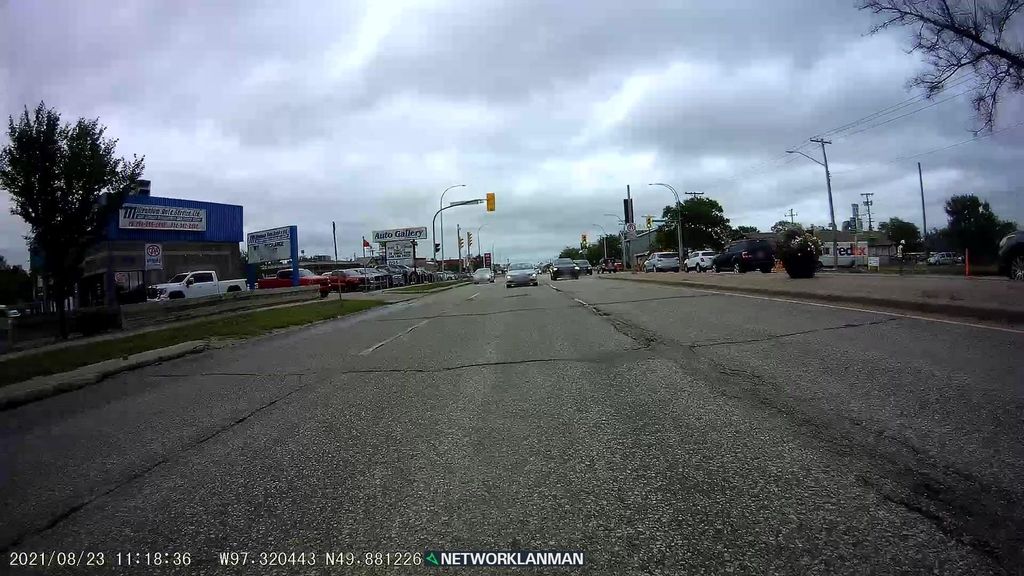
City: winnipeg